Question: I need to open a CSV file with the following options in the figure below. I add the link to my files. You can try with the file "20140313_Helix2_FP140_SC45.csv"
<URL>

I have tried many options with read.table and read.csv but I need a dataframe with more than one column and data are separated.
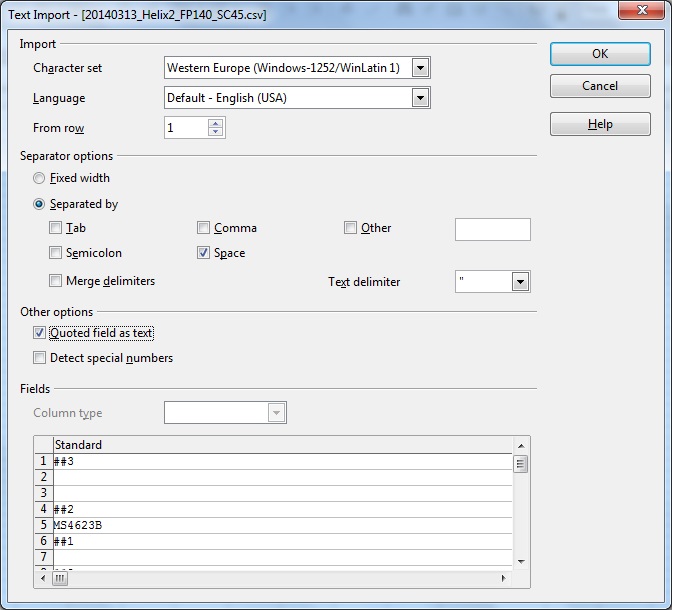
Answer: It looks like captured printer output. But it's not messy:
'''
# read it in as raw lines
lines <- readLines("20140313_Helix2_FP140_SC45.csv")
'''
I'm assuming you want the "frequency point" data (it's the most prevalent) so we find the first one of those:
'''
start <- which(grepl("^FREQUENCY POINTS:", lines))[1]
'''
The rest of the file is "regular" to just look for lines beginning with a number (i.e. the 'PNT' column) and read that in, giving it saner column names than the 'read.table' default):
'''
dat <- read.table(textConnection(grep("^[0-9]+",lines[start:length(lines)], value=TRUE)),
col.names=c("PNT", "FREQ", "MAGNITUDE"))
'''
And, here's the result:
'''
head(dat)
## PNT FREQ MAGNITUDE
## 1 1 0.800000 -19.033
## 2 2 0.800125 -19.038
## 3 3 0.800250 -19.071
## 4 4 0.800375 -19.092
## 5 5 0.800500 -19.137
## 6 6 0.800625 -19.167
nrow(dat)
## [1] 1601
'''
The # of rows matches (from what I can tell) the # of frequency point records.